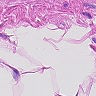
Metastatic tissue present: no